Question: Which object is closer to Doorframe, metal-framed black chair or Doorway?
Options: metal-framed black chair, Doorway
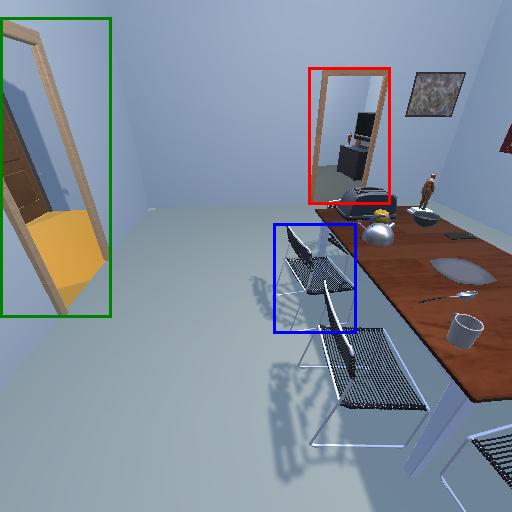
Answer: metal-framed black chair